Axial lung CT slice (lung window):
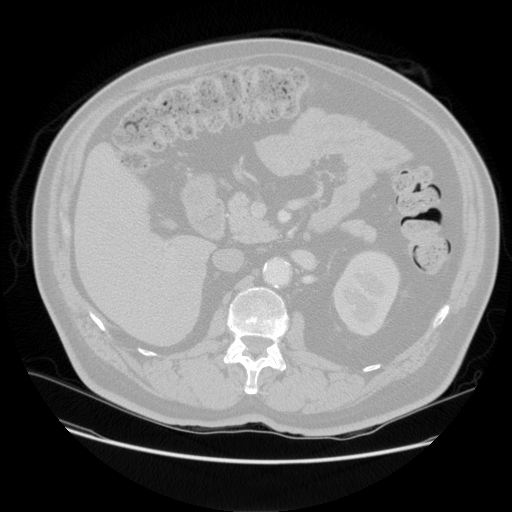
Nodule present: no